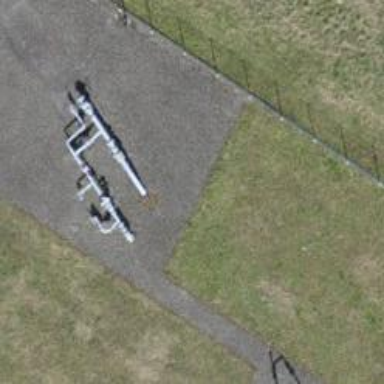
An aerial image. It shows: Pipeline structure is shown.